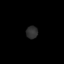
Tissue: lung
Cell type: Fibroblasts
Senescence score: 0.1957
Nuclear area (px): 146
Mean DAPI intensity: 46